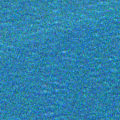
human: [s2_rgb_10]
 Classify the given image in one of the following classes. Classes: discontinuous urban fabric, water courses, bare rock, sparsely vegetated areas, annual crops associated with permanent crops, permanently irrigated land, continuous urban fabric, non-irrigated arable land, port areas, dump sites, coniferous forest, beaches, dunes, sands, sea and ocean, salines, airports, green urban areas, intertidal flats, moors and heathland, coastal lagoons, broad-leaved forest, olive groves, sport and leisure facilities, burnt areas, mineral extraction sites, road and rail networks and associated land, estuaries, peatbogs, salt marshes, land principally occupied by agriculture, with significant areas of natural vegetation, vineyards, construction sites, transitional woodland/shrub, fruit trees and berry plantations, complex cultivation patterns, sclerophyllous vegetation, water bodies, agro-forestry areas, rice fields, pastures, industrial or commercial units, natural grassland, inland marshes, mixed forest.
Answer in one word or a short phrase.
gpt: sea and ocean